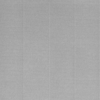
Label: dusty